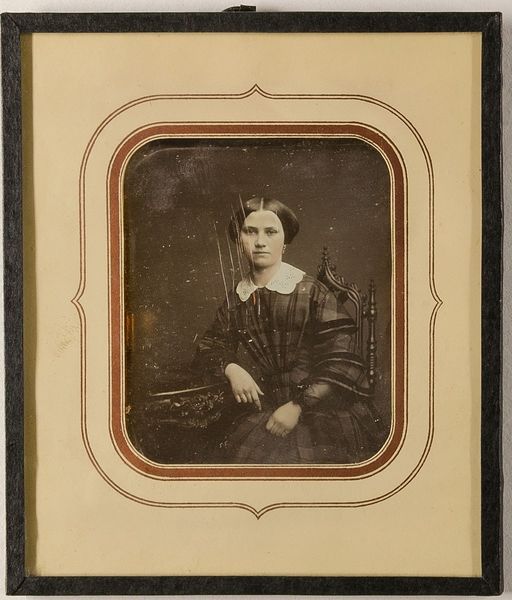
Titel: Claudine Fürst, Tochter aus erster Ehe des Dr. Fürst, 21.4.1857
Künstler: Wilhelm Breuning
Standort: Hamburg
Institution: Museum für Kunst und Gewerbe Hamburg
Schlagwörter: frau, portrait, figur, person, foto, fotografie, photographie, photo, lichtbild, daguerreotypie, historische, bildwerke, angewandte und bildende kunst, hessische systematik, porträt, mädchen, persönlichkeit, porträtfotografie, porträtphotographie, hüftbild